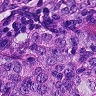
Metastatic tissue present: yes